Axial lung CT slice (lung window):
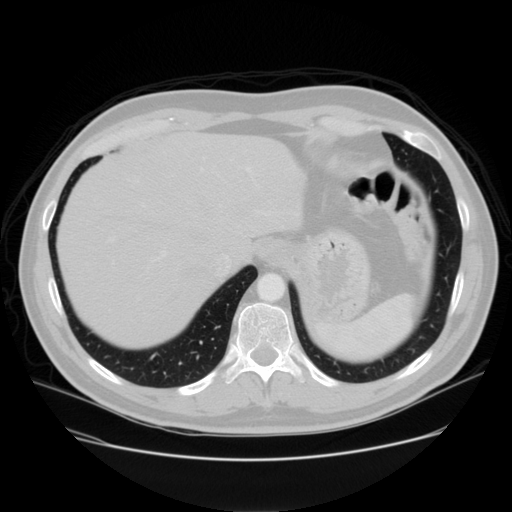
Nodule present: no